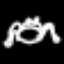
Label: frog